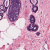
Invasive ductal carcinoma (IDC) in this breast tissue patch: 0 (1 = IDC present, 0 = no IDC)